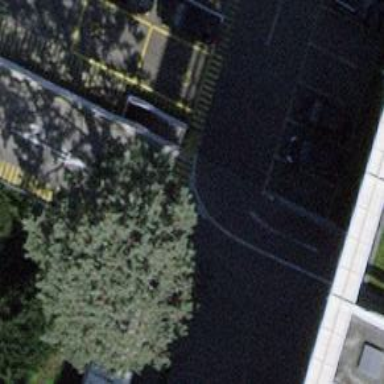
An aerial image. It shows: Road serving as parking aisle.